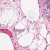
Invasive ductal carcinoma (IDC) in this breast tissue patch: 0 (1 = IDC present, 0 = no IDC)